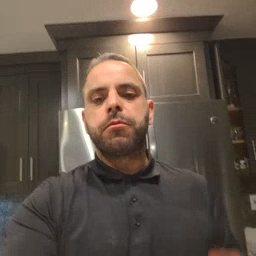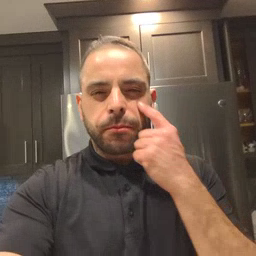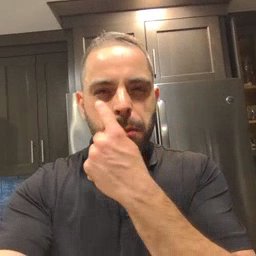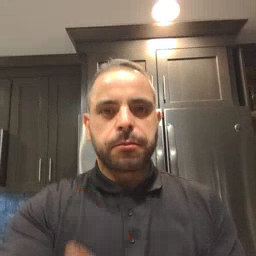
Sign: eye